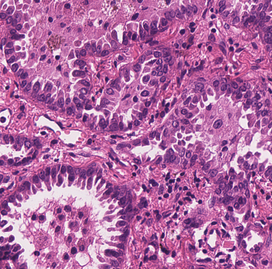
Tumor epithelial tissue: yes
Tumor-associated stroma tissue: yes
Normal tissue: no